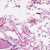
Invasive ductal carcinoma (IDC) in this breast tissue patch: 0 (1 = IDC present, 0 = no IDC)